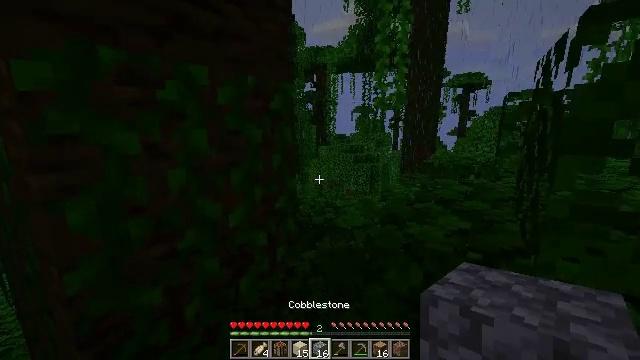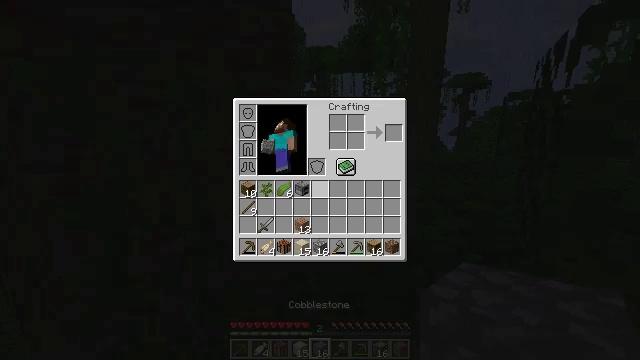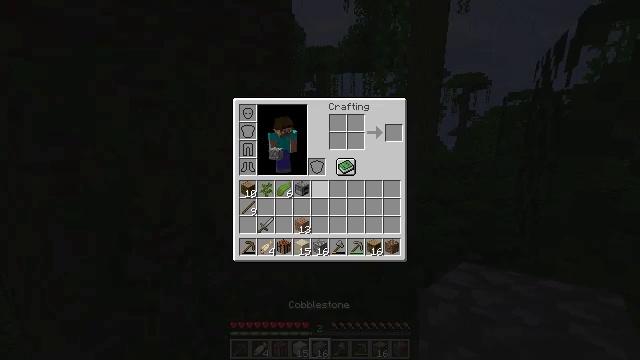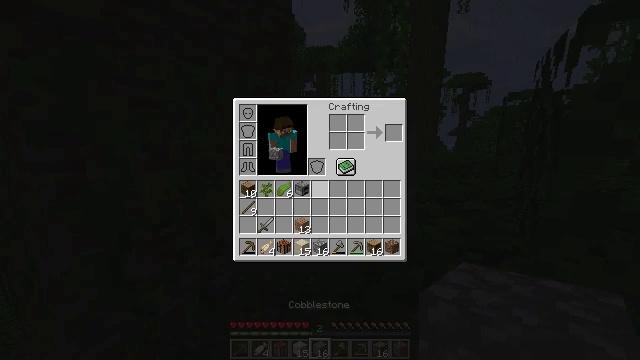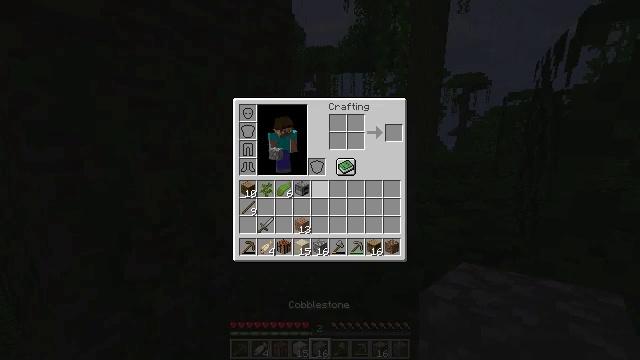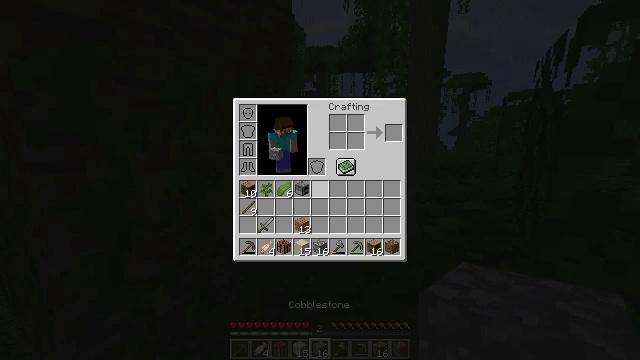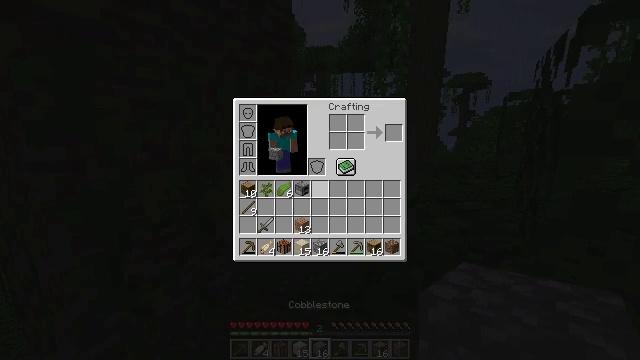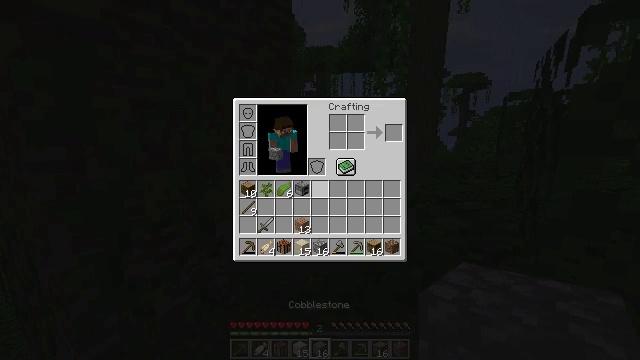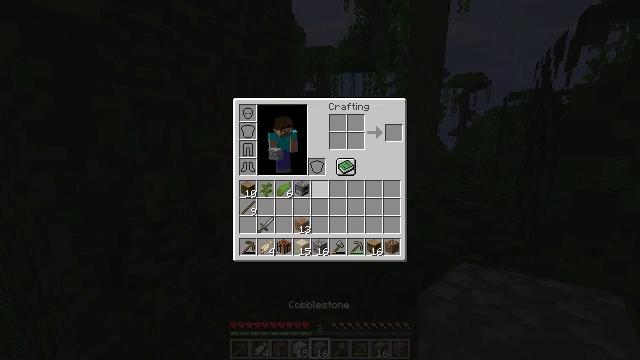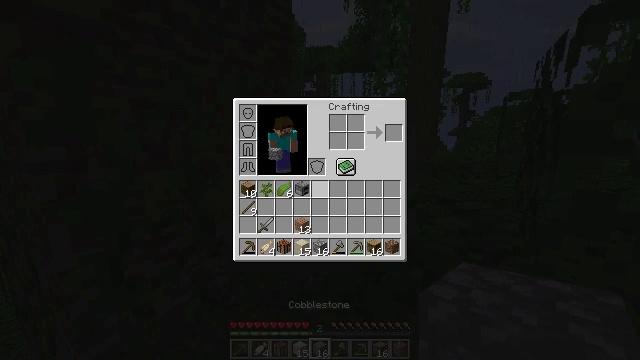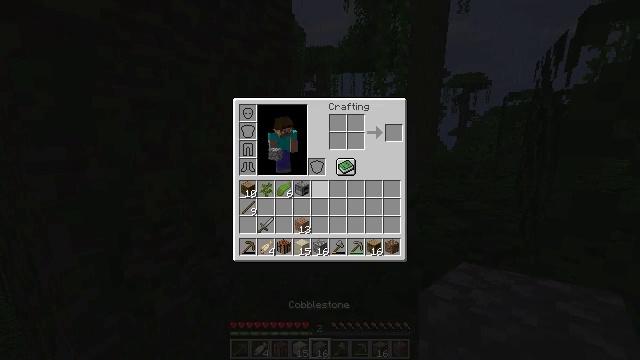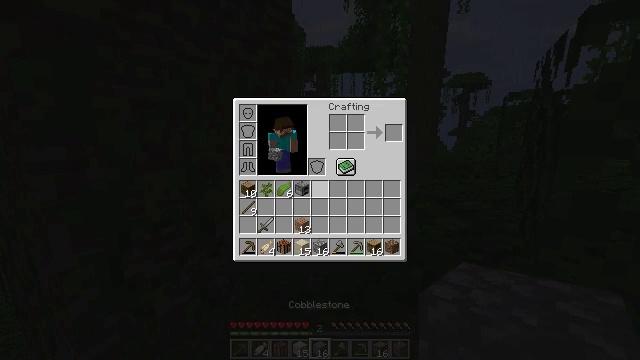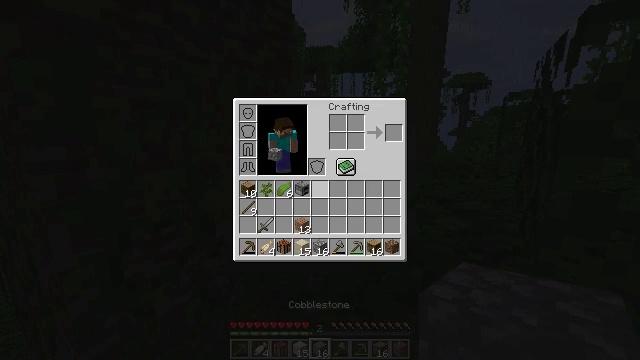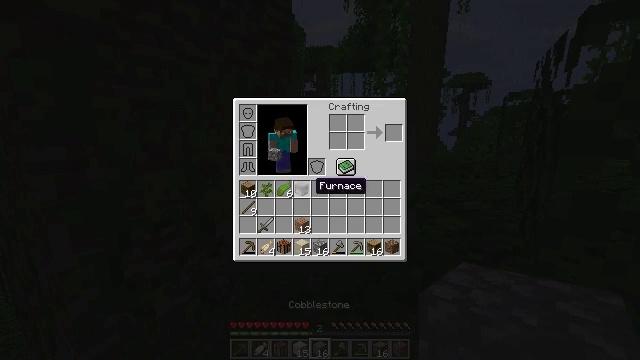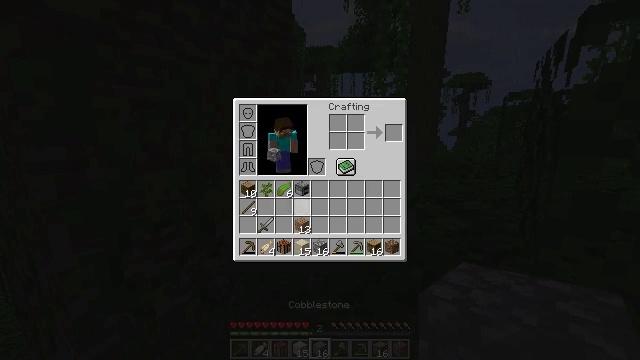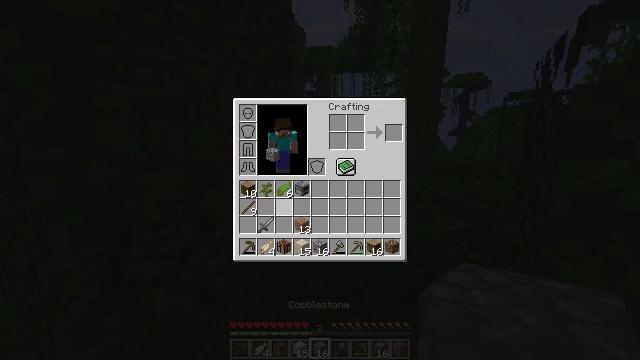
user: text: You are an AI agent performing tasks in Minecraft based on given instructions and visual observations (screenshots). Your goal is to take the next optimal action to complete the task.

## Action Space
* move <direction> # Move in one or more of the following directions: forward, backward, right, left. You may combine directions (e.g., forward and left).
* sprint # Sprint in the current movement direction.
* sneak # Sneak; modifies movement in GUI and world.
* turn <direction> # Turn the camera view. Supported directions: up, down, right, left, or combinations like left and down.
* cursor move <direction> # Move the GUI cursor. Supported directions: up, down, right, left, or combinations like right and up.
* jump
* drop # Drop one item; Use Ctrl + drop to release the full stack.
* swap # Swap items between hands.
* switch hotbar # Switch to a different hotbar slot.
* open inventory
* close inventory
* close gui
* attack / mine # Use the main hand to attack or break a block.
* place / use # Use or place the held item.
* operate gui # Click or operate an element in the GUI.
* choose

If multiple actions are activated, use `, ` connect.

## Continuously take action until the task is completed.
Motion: motion action
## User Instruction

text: Collect some oak leaves.
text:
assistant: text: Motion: open inventory
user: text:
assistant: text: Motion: open inventory
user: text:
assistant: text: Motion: open inventory
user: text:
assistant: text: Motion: no_op
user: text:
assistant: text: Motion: no_op
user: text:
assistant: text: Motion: no_op
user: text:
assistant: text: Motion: no_op
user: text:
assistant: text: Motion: no_op
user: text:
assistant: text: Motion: no_op
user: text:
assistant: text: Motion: no_op
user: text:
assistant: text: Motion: no_op
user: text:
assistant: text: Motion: no_op
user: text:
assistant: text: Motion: cursor move left
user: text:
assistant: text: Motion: cursor move left
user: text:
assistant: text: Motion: cursor move left
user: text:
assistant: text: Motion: no_op
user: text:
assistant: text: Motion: cursor move left
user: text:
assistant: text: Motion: cursor move left
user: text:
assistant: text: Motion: cursor move left
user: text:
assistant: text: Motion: no_op
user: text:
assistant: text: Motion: no_op
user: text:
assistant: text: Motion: no_op
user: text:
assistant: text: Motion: operate gui
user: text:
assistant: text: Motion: operate gui
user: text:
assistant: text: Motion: operate gui
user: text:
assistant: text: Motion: no_op
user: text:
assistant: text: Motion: no_op
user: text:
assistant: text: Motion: no_op
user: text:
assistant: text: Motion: no_op
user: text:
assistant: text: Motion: no_op